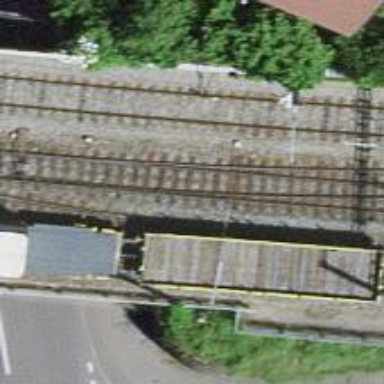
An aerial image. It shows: Railway bridge with single electrified track. It serves as siding with contact line for electrification.